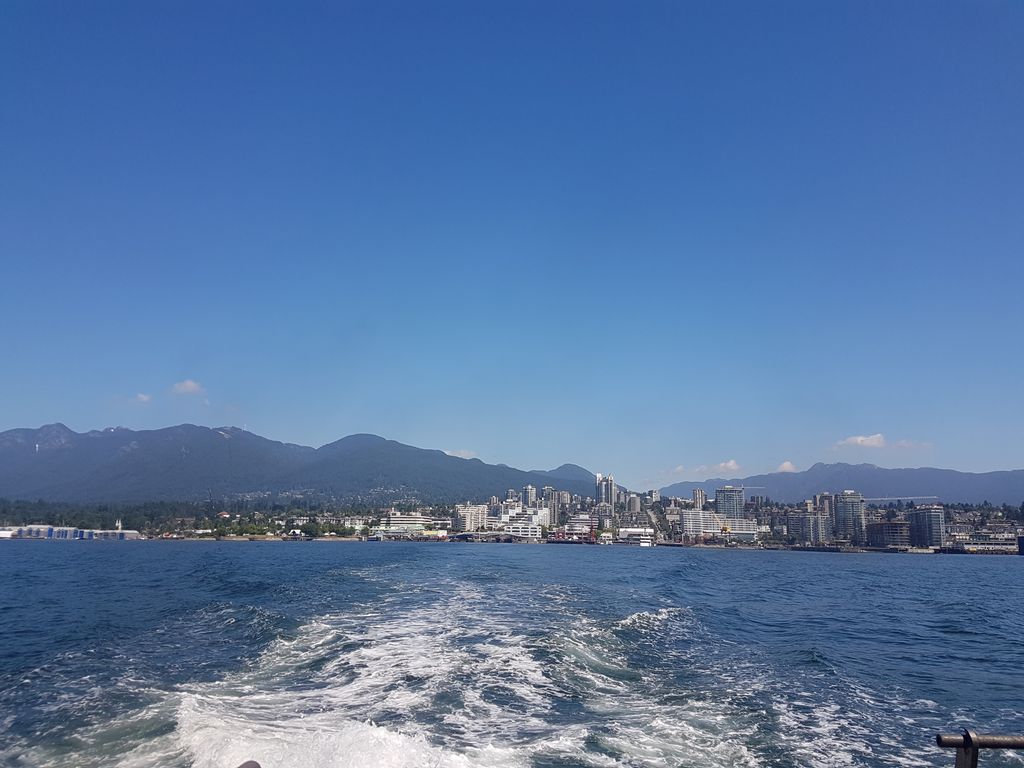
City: vancouver